Question: I'm having a little bit of trouble with npm. I'm creating a new folder for my app, then 'npm init'. I want to add gulp to my dependencies, so i run 'npm install --save-dev gulp'. Now when it creates the node_module folder, i was expecting it to contain a gulp folder. But what it does is install all packages like this:

As i'm starting to learn npm, i'm wondering if this a normal behavior? If yes, is there a way to organize this?
Thanks a lot
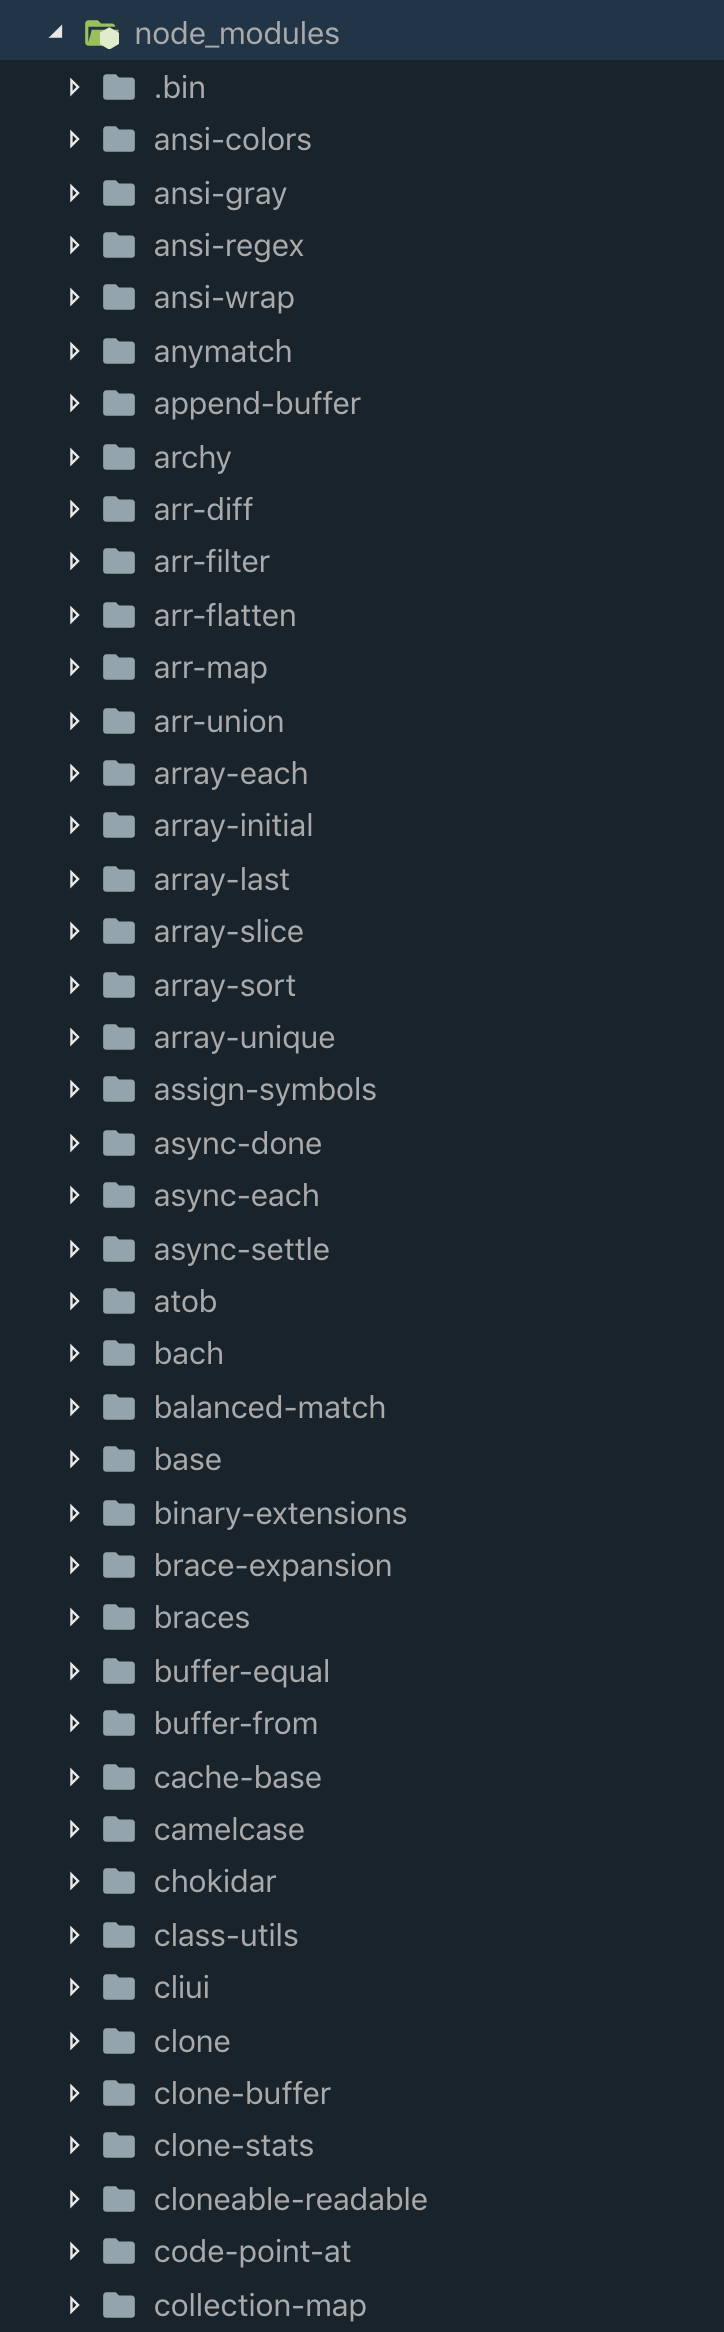
Answer: Yup, a flattened 'node_modules' tree is the normal and regular behavior these days (for several years now). If you really really don't want that, you could try <URL>
You don't need to look into 'node_modules' or worry about its organization (unless something breaks), that's done for you by 'npm' or 'yarn' (or whichever package manager you're using).
You may still find nested modules here and there in the case they're not mutually compatible -- e.g. if 'package1' depends on 'tool' version 1 and 'package2' depends on 'tool' version 2, you may end up with
'''
node_modules/
package1/
package2/
node_modules/
tool/ <- version 2
tool/ <- version 1
'''
but still, everything (usually) just works.